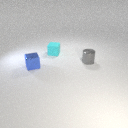
small cyan rubber cube behind small gray metal cylinder